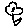
Label: flower